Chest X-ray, AP view. Patient: 53 years old, sex M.
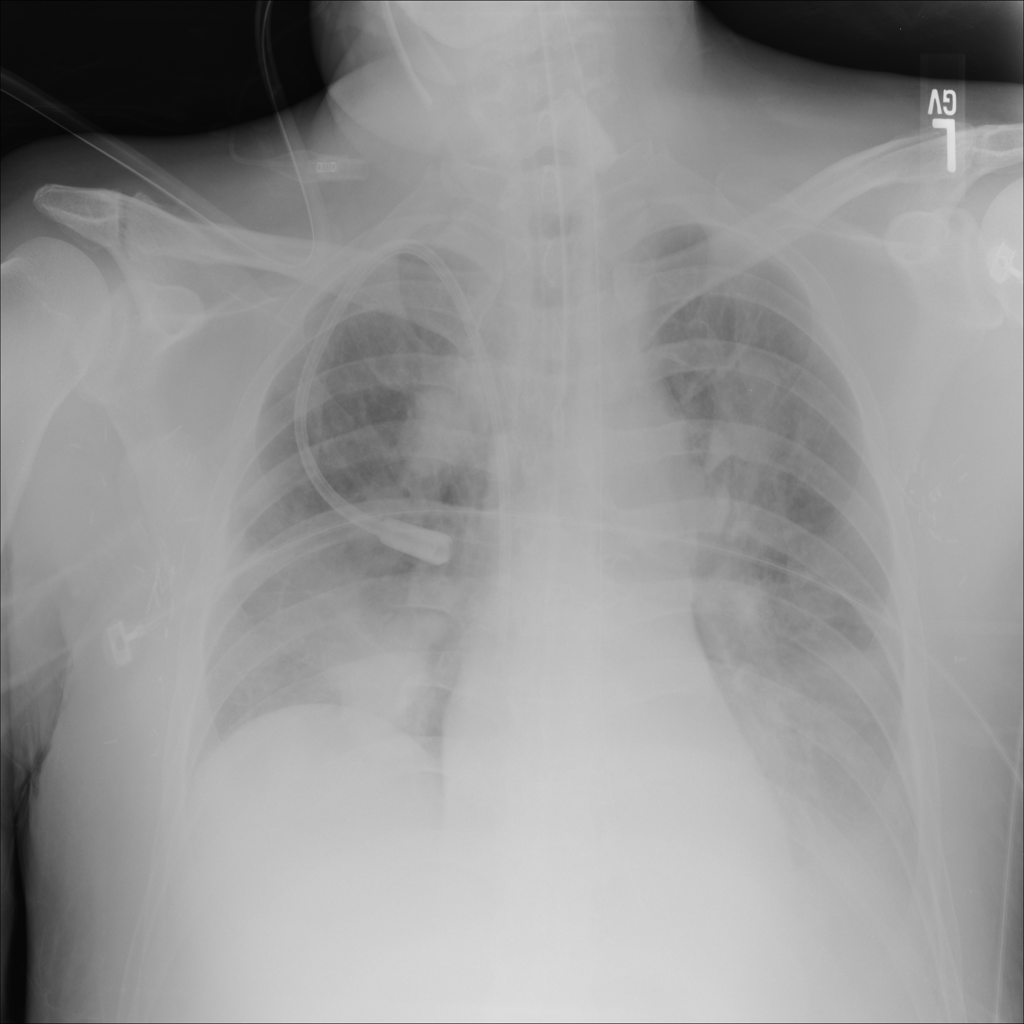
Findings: Mass